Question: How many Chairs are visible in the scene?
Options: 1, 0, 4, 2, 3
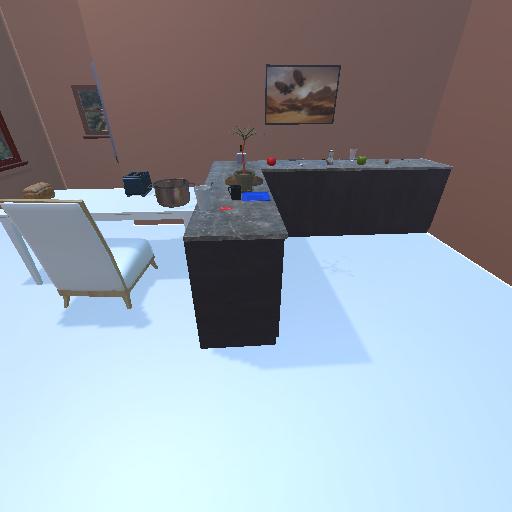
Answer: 1